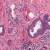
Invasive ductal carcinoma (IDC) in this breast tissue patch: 1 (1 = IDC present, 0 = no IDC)